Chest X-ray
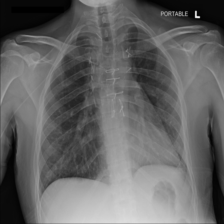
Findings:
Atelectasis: negative
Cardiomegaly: negative
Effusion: negative
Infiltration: negative
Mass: negative
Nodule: negative
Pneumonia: negative
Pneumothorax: negative
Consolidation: negative
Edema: negative
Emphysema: negative
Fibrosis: negative
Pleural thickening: negative
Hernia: negative